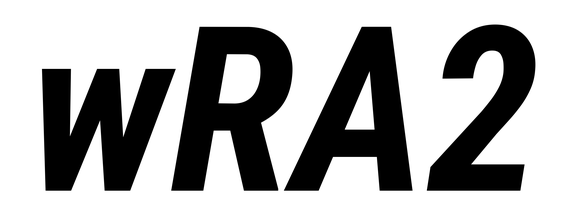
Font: Roboto-Italic_Condensed_Bold_Italic